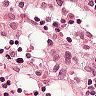
Metastatic tissue present: no